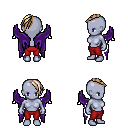
a pixel art fantasy rpg character, female body template, dark elf, purple skin, purple wings, red pants, white blonde long mohawk hairstyle, four views (front, back, left, right), 2x2 character sprite sheet, small pixel art, hard edges, no anti-aliasing